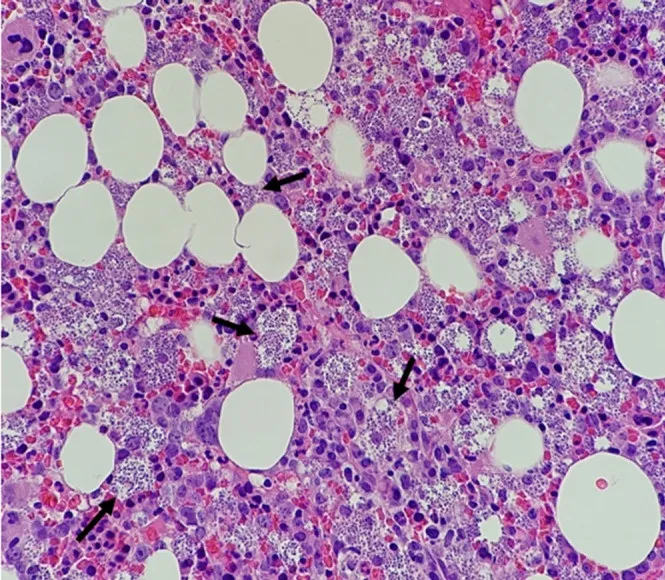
Photomicrograph of bone marrow showing numerous macrophages containing L. amastigotes (black arrows).
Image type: pathology (h&e)